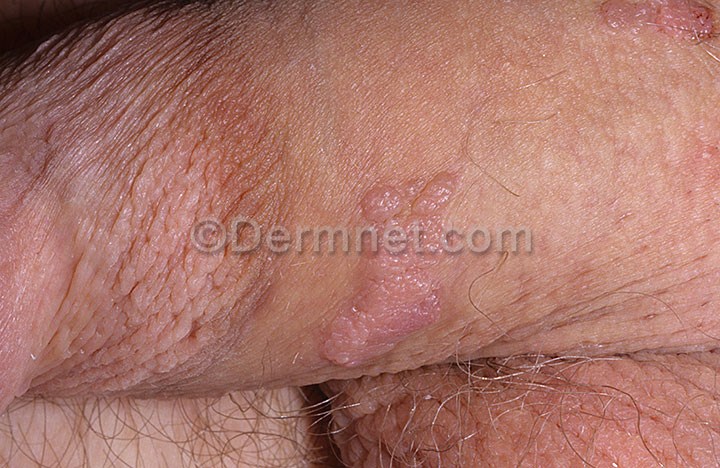
Disease: Herpes HPV and other STDs Photos